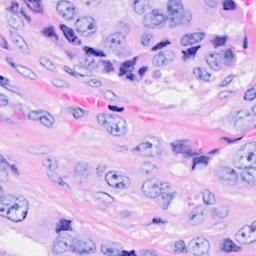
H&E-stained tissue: Breast